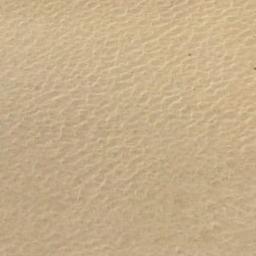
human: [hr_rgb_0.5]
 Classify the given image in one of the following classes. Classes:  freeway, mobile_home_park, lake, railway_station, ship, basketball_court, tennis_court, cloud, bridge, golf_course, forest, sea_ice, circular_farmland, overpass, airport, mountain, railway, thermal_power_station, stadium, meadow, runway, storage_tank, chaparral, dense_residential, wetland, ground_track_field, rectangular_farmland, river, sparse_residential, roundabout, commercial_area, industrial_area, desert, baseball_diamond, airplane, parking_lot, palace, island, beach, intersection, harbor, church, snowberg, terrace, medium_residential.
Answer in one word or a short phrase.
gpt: desert